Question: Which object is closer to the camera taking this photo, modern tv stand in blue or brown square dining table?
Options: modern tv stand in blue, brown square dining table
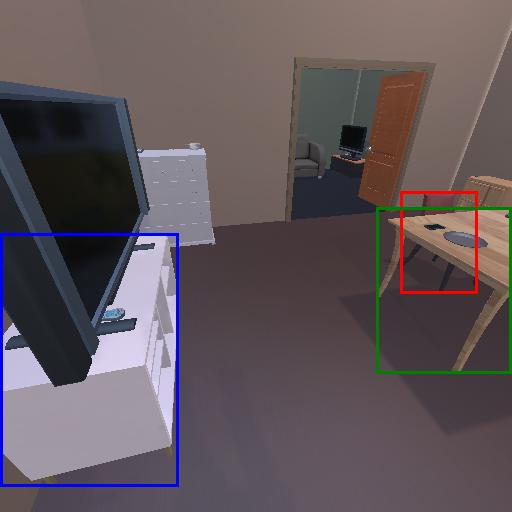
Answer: modern tv stand in blue